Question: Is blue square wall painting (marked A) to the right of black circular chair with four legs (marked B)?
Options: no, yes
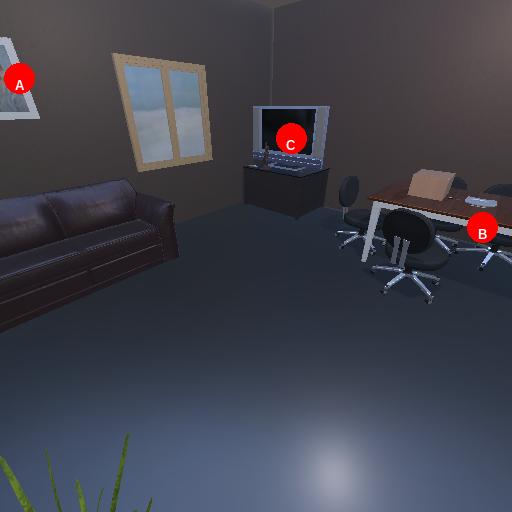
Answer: no